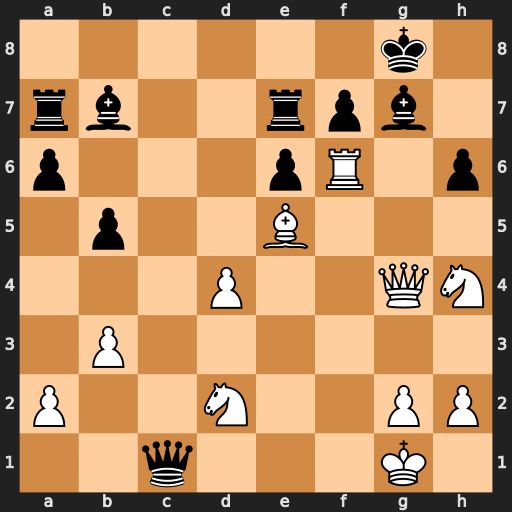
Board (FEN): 6k1/rb2rpb1/p3pR1p/1p2B3/3P2QN/1P6/P2N2PP/2q3K1
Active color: w
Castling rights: -
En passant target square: -
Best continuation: Rf1 f5 Qxg7+ Rxg7 Rxc1